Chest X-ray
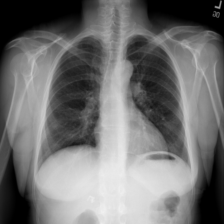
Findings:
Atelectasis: negative
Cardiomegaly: negative
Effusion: negative
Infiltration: negative
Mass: negative
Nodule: negative
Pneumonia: negative
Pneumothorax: negative
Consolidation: negative
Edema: negative
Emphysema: negative
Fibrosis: negative
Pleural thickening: negative
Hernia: negative